Question: I am performing angularjs routing in my asp.net application.I have a folder name template which consist of 3 html pages Home,About,Error.
Here is my app.js file
'''
var app = angular.module('myApp', ['ngRoute','ngAnimate']);
app.controller('HomeController', function ($scope) {
$scope.Message = "We are in home page";
});
app.controller('AboutController', function ($scope) {
$scope.Message = "We are in about page";
});
app.controller('ErrorController', function ($scope) {
$scope.Message = "404 page not found";
});
app.config(['$routeProvider', '$locationProvider', function ($routeProvider, $locationProvider) {
$routeProvider.
when('/', {
redirectTo: function () {
return '/home';
}
}).
when('/home', {
templateUrl: '/template/Home.html',
controller: 'HomeController'
}).
when('/about', {
templateUrl: '/template/About.html',
controller: 'AboutController'
}).
when('/error', {
templateUrl: '/template/Error.html',
controller: 'ErrorController'
}).
otherwise({
redirectTo: '/error'
});
$locationProvider.html5Mode(true);
}]);
'''
Home.html consist of
'''
<div ng-controller="HomeController">
<h1>Home Page</h1>
<h3>{{Message}}</h3>
'''
and so on.
In my Layout.cshtml file I have included the module myApp and base attribute.
'''
<!DOCTYPE html>
<html ng-app="myApp">
<head>
<meta charset="utf-8" />
<meta name="viewport" content="width=device-width" />
<base href="/" />
'''
Body has define some links
'''
<body>
<div>
<ul>
<li><a href="/home">Home</a></li>
<li><a href="/about">About</a></li>
<li><a href="/erro">Invalid Url</a></li>
</ul>
</div>
<div class="container">
<div data-ng-view="" id="ng-view" class="slide-animation"></div>
</div>
'''
Routing working fine when I navigate from home to others . But when I refreshes about page it gives resource not found error.For this I have also included server side rewrite like this in my web.config file.
'''
<rewrite>
<rules>
<rule name="Main Rule" stopProcessing="true">
<match url=".*" />
<conditions logicalGrouping="MatchAll">
<add input="{REQUEST_FILENAME}" matchType="IsFile" negate="true" />
<add input="{REQUEST_FILENAME}" matchType="IsDirectory" negate="true" />
</conditions>
<action type="Rewrite" url="/" />
</rule>
</rules>
</rewrite>
'''

Still the problem remains need helping in solving it . Thanks.
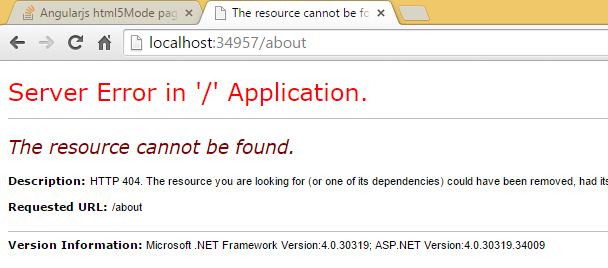
Answer: I have solved it by making changes in Route.Config file
'''
routes.MapRoute(
name: "Default",
url: "{controller}/{action}/{id}",
defaults: new { controller = "Home", action = "Index", id = UrlParameter.Optional }
);
'''
by replacing this with
'''
routes.MapRoute(
name: "Application",
url: "{*url}",
defaults: new { controller = "Home", action = "Index" });
'''